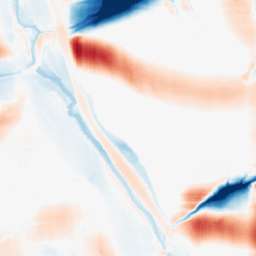
Category: morphological
Decomposition family: morphological_square
Decomposition parameters: operation: average
size: 50
Upsampling method: bspline
Upsampling parameters: scale: 8
Upsampling scale: 8